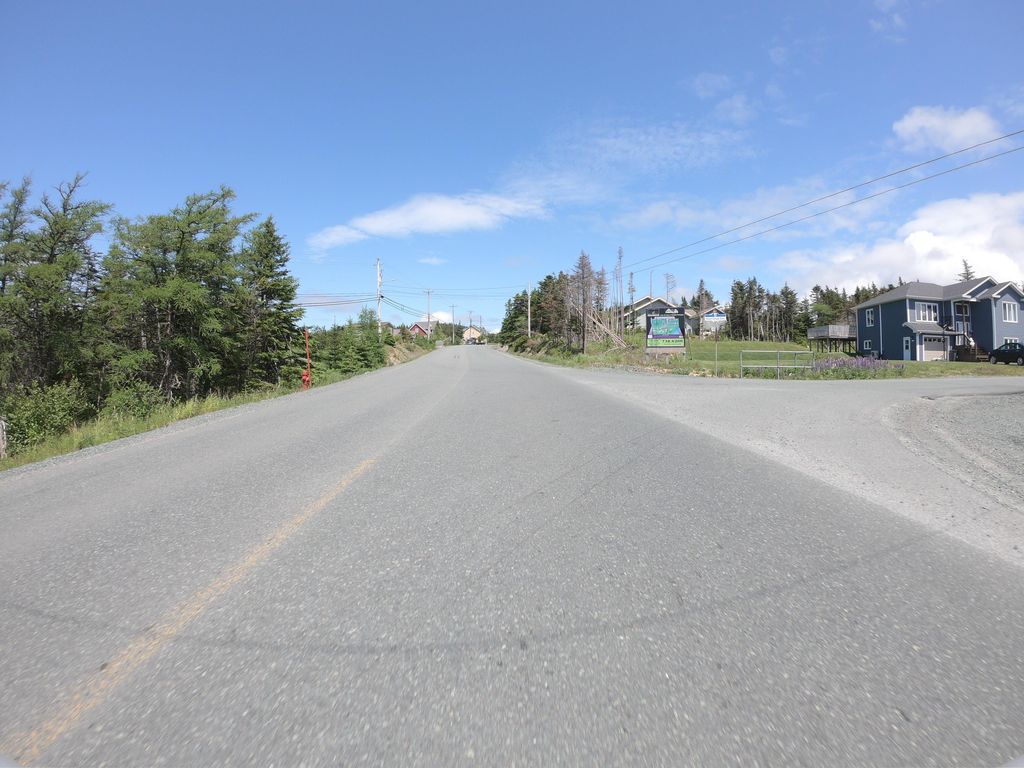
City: st_johns